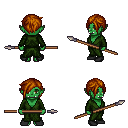
a pixel art fantasy rpg character, female body template, orc, green skin, green robe, metal pants, brunette pixie cut hairstyle, black shoes, spear, four views (front, back, left, right), 2x2 character sprite sheet, small pixel art, hard edges, no anti-aliasing